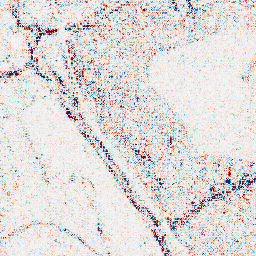
Category: wavelet
Decomposition family: wavelet_biorthogonal
Decomposition parameters: wavelet: bior3.5
level: 1
Upsampling method: quartic
Upsampling parameters: scale: 4
Upsampling scale: 4